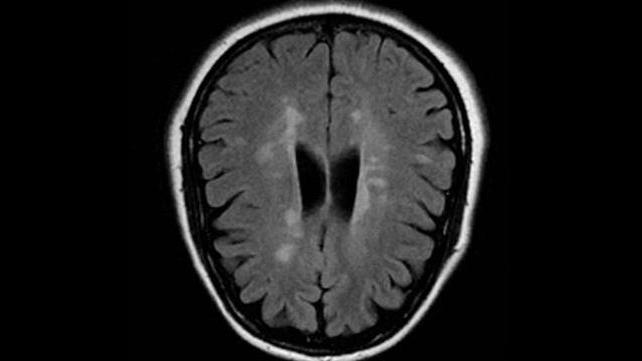
Label: notumor